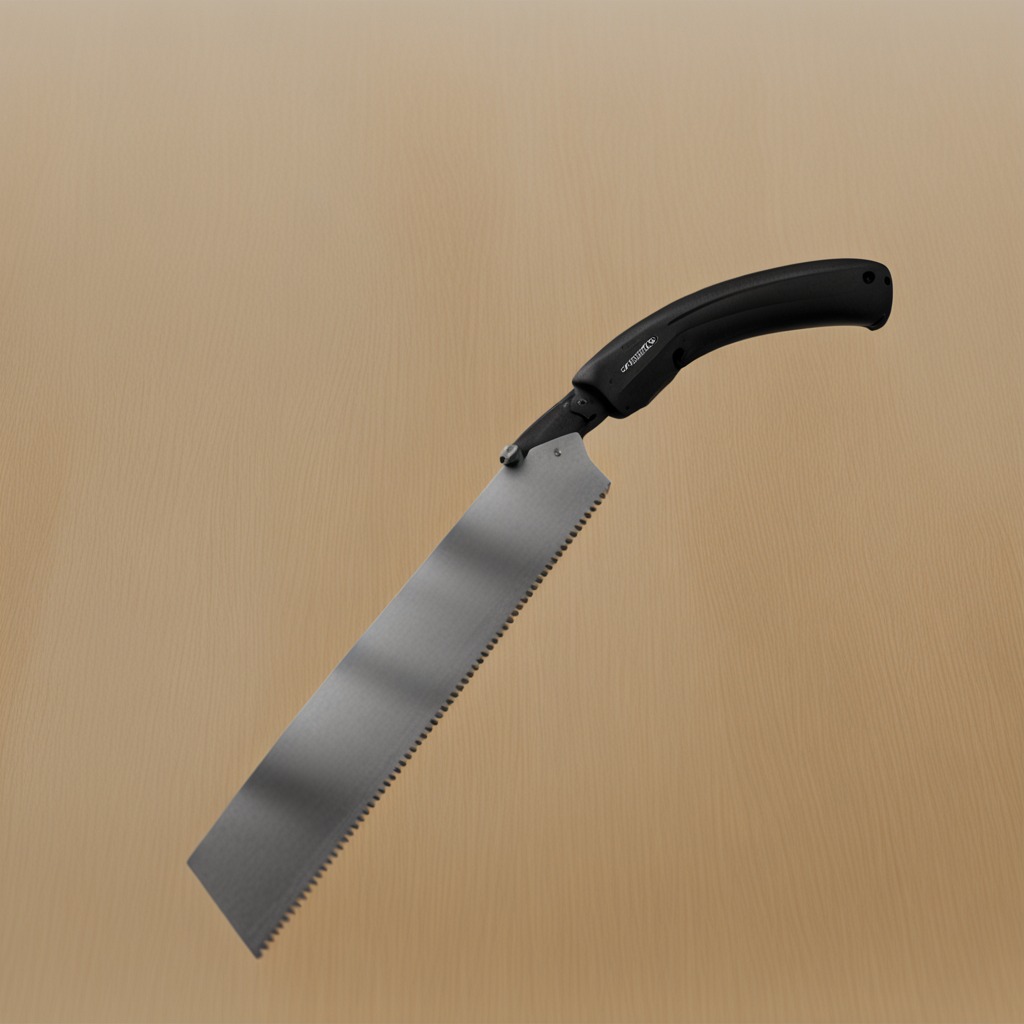
A metal saw lies on a plywood surface in a paint workshop lit by afternoon window light.